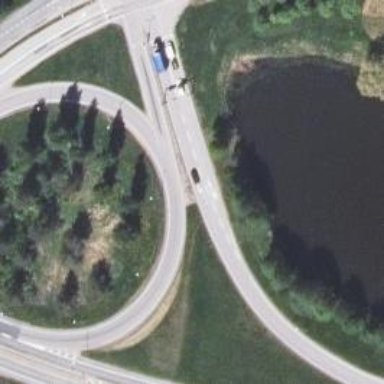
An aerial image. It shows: Asphalt trunk link road.